Question: I am trying to join two two tables in MS ACCESS2010 query but it gives an error
Here is the query
'''
SELECT f.FileName, f.CreationDate, fs.SheetName, fs.SheetNo, SB.Tags
FROM Files AS f LEFT JOIN FilesSheets AS fs
ON f.FileId = fs.FileId
LEFT JOIN SubmitSheets AS SB
ON f.FileId =SB.FileId
WHERE f.FileId = 'Machine_Inspection_20140820183554.xlsx'
'''
Here is the error

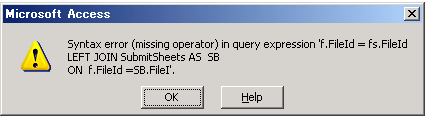
Answer: Access Needs Parenthesis around joins to group them. Try this:
'''
SELECT f.FileName, f.CreationDate, fs.SheetName, fs.SheetNo, SB.Tags
FROM (Files f
LEFT JOIN FilesSheets fs
ON f.FileId = fs.FileId)
LEFT JOIN SubmitSheets SB
ON f.FileId = SB.FileId
WHERE f.FileId = 'Machine_Inspection_20140820183554.xlsx'
'''